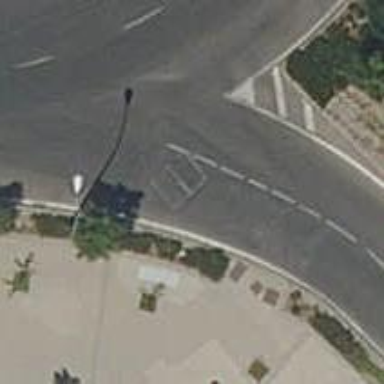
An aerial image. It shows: Secondary road leading to roundabout.